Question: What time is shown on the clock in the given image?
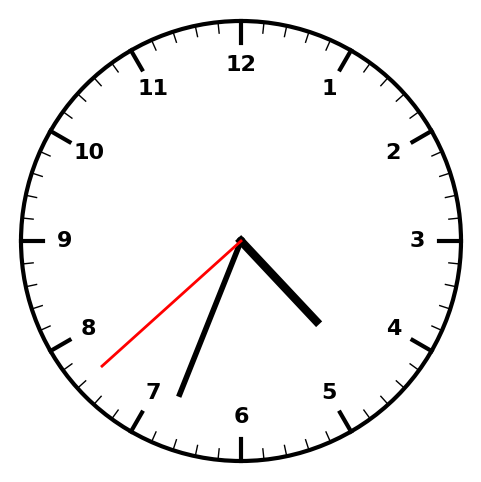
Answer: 04:33:38